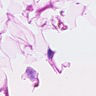
Metastatic tissue present: no